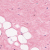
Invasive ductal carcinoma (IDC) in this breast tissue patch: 0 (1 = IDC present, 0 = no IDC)